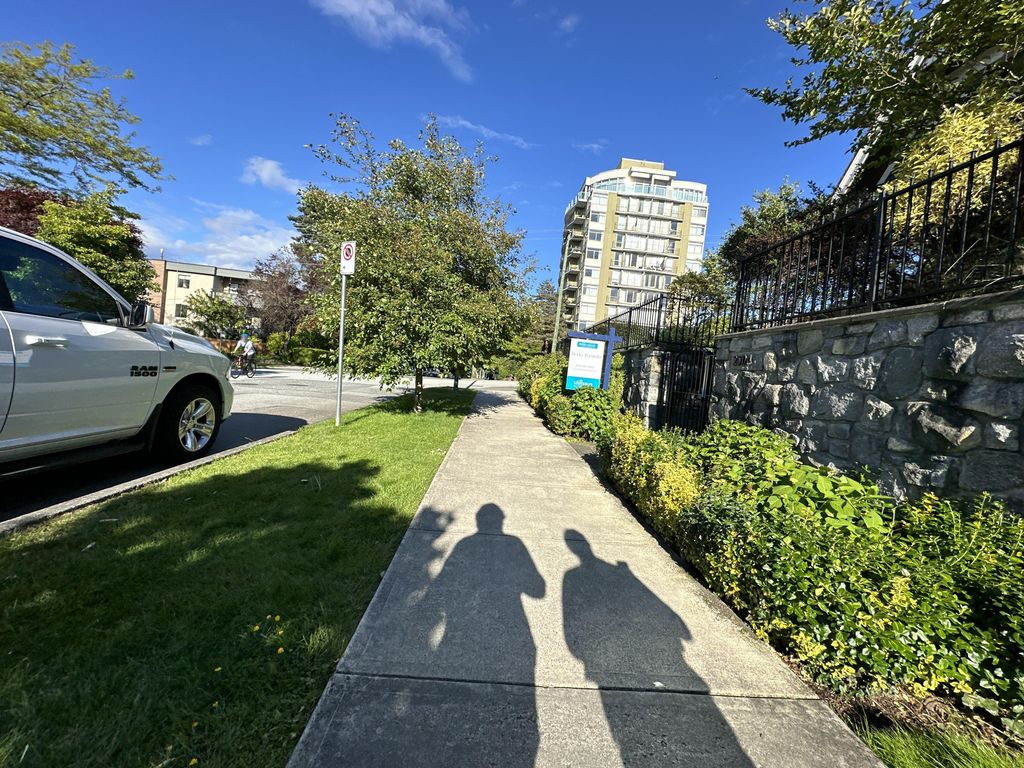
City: vancouver